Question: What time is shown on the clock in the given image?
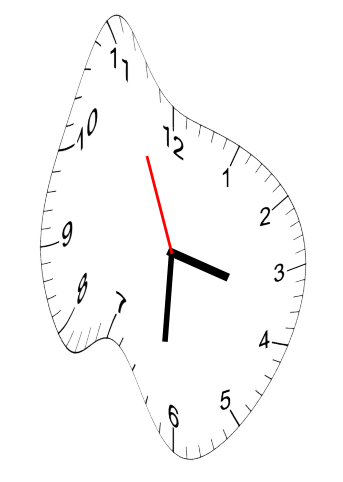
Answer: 03:30:56